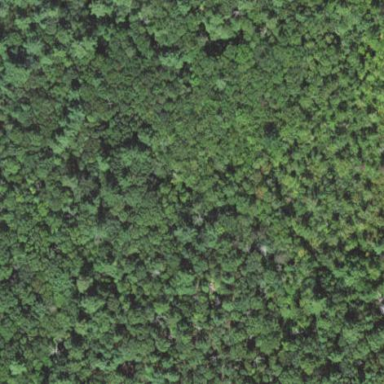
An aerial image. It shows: Mixed woodland area with various types of leaves.